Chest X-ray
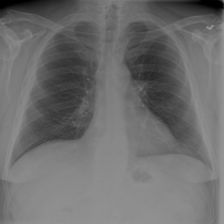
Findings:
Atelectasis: negative
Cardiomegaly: negative
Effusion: negative
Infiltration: negative
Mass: negative
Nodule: negative
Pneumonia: negative
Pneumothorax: negative
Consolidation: negative
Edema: negative
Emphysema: negative
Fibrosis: negative
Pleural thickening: negative
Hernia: negative